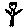
Label: flower